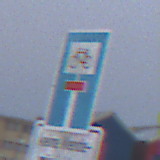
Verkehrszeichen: SackgasseRadverkehrDurchlaessig
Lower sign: HinweisGeaenderteVorfahrtVerkehrsfuehrungVerkehrsregelung3
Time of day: SunriseSunset
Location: Outdoor (Beach)
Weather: Overcast
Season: NotSpecified
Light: Natural